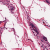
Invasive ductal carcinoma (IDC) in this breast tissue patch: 0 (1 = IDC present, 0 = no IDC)